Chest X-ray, AP view. Patient: 29 years old, sex F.
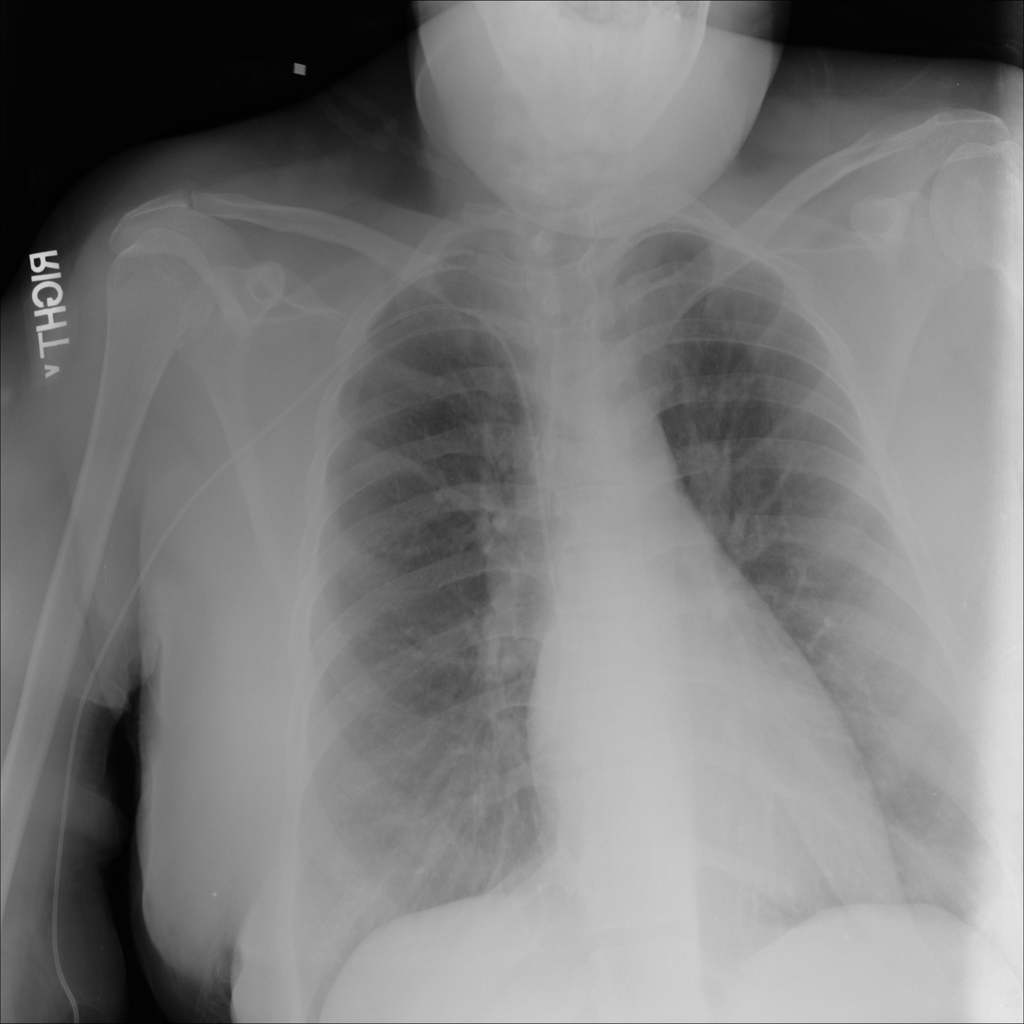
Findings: No Finding